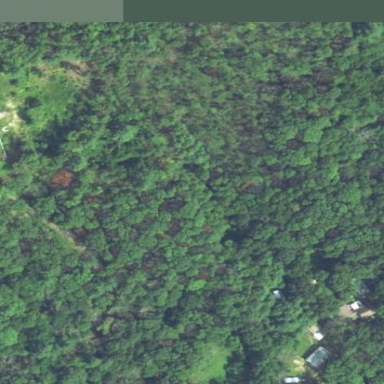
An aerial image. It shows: Mixed woodland with various types of leaves.